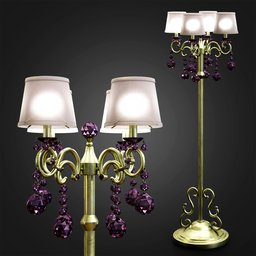
Label: lighting